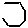
Label: hexagon